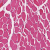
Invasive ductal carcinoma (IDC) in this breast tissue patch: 0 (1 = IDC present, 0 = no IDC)